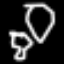
Label: octagon